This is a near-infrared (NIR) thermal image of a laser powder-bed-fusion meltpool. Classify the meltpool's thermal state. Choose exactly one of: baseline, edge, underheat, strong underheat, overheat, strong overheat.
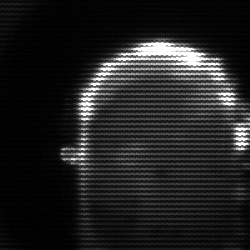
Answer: baseline